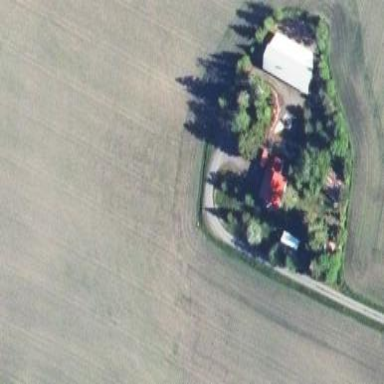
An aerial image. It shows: Farmyard area.